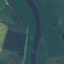
Land use / land cover: River